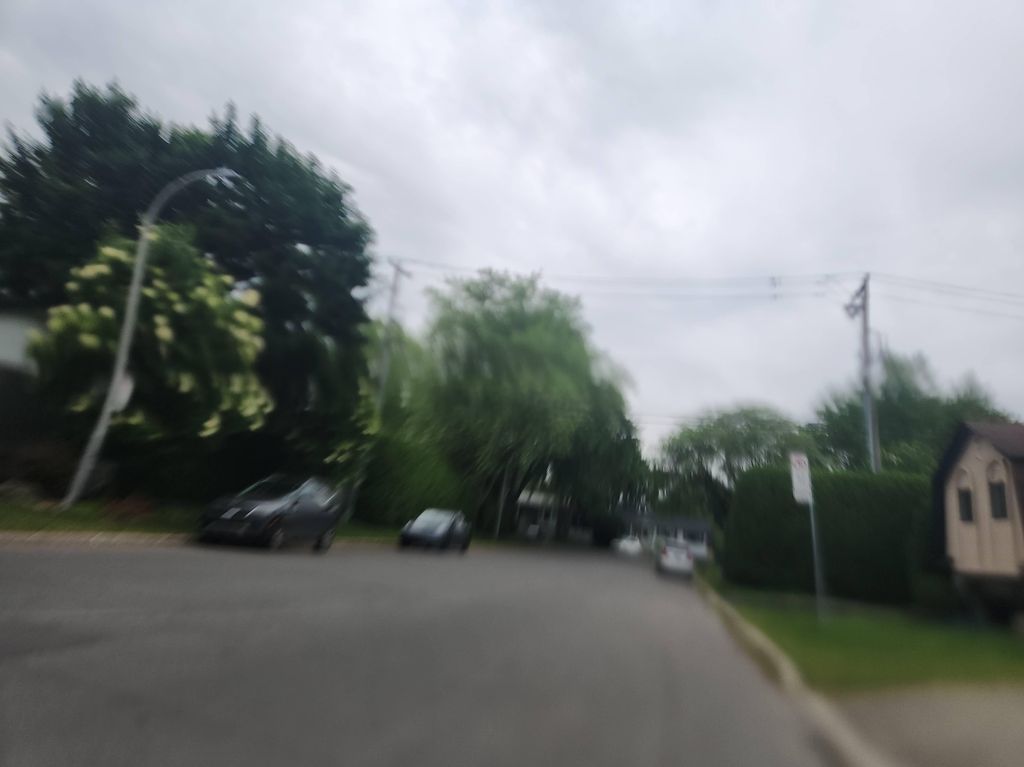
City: montreal